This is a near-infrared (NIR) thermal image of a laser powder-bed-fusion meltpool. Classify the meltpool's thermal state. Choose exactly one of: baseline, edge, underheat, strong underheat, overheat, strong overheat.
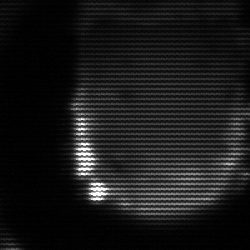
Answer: edge